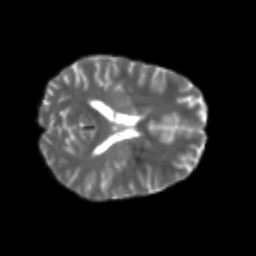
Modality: T2w
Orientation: axial
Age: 22
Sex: female
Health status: healthy
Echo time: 0.074 s